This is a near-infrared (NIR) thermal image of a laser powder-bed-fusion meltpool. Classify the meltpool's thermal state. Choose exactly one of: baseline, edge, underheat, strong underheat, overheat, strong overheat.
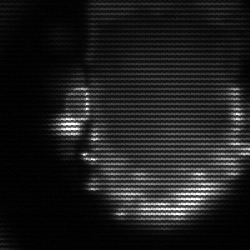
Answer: baseline